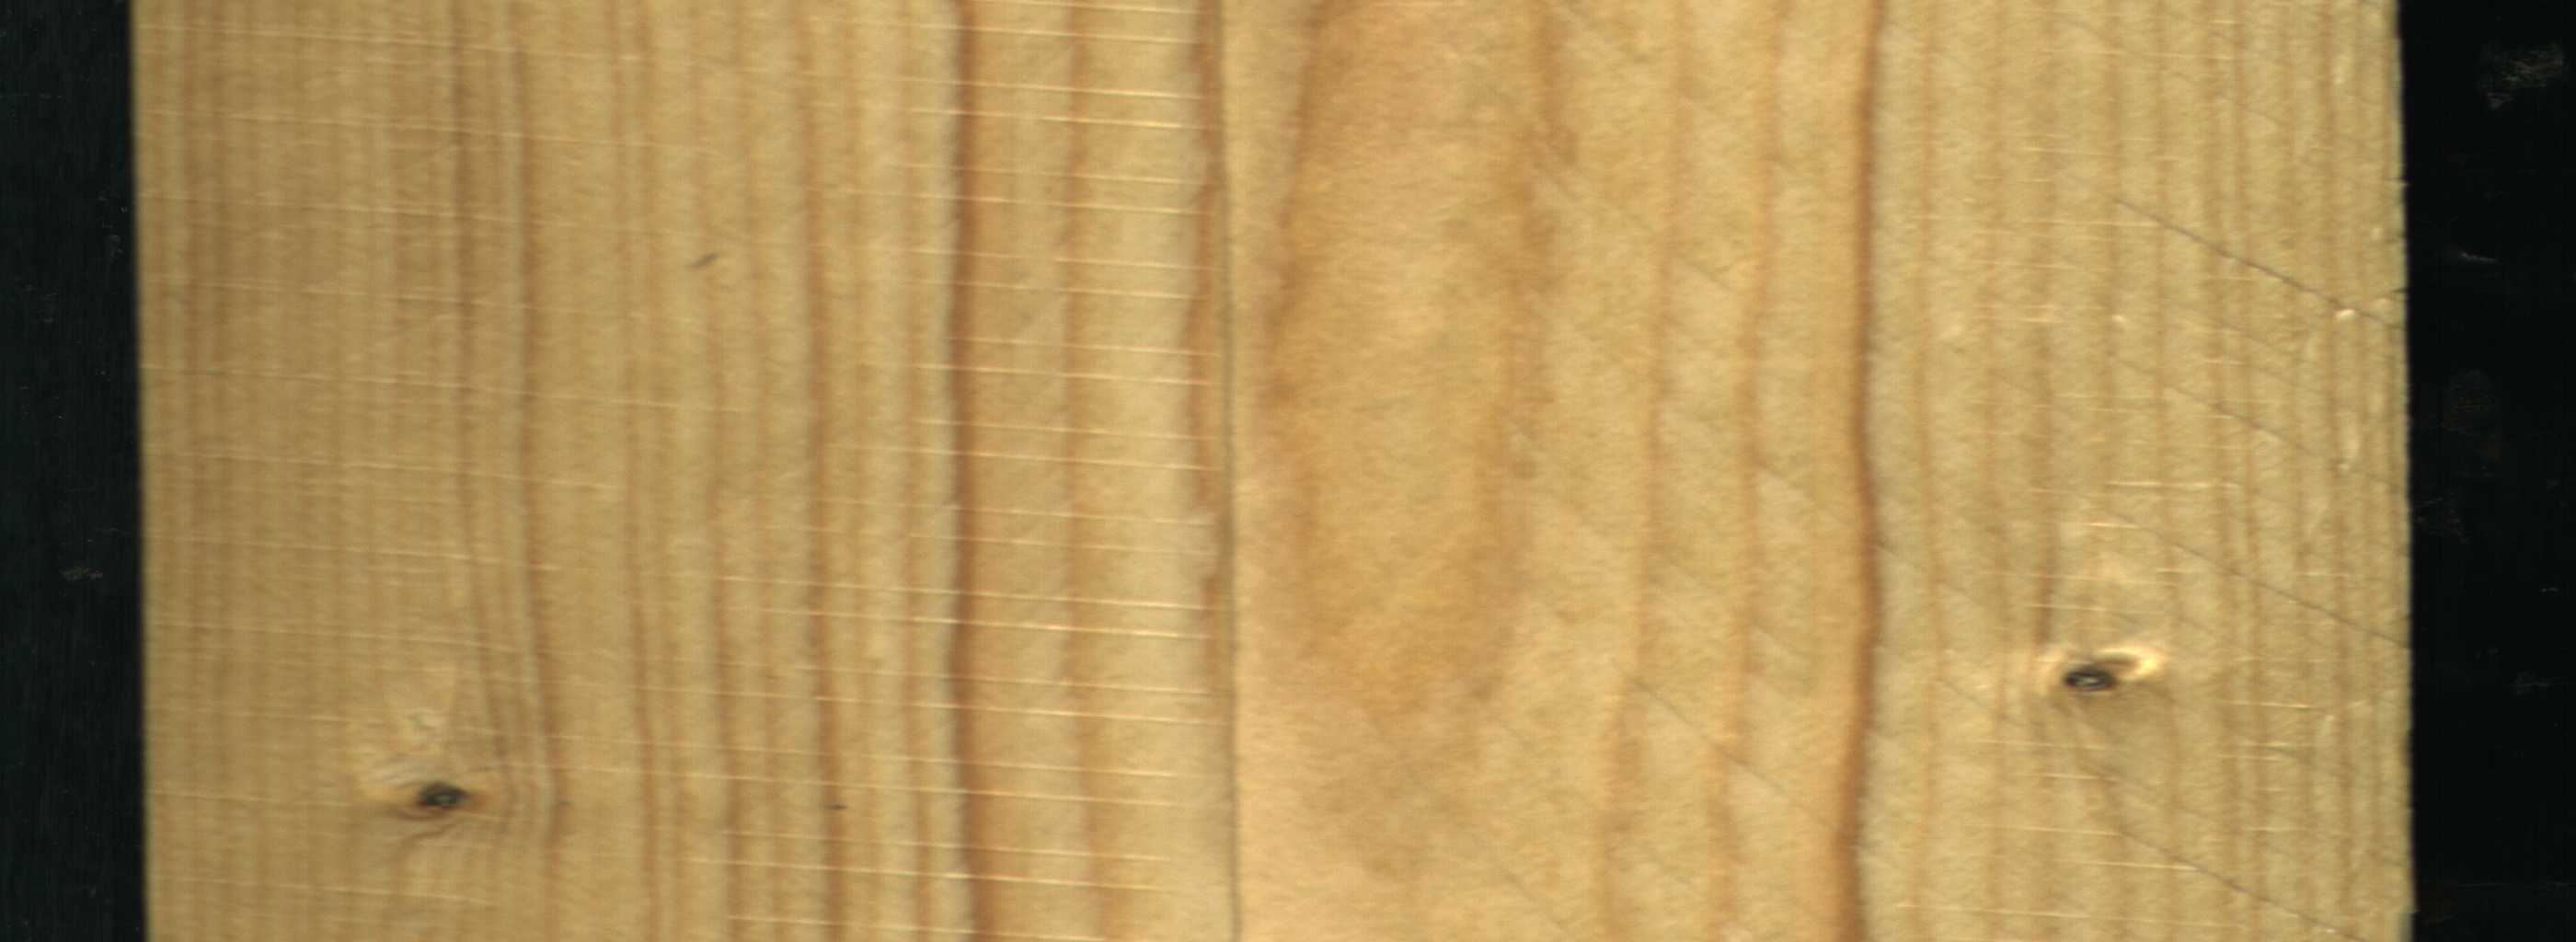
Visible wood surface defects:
Live_Knot
Live_Knot